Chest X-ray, AP view. Patient: 55 years old, sex F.
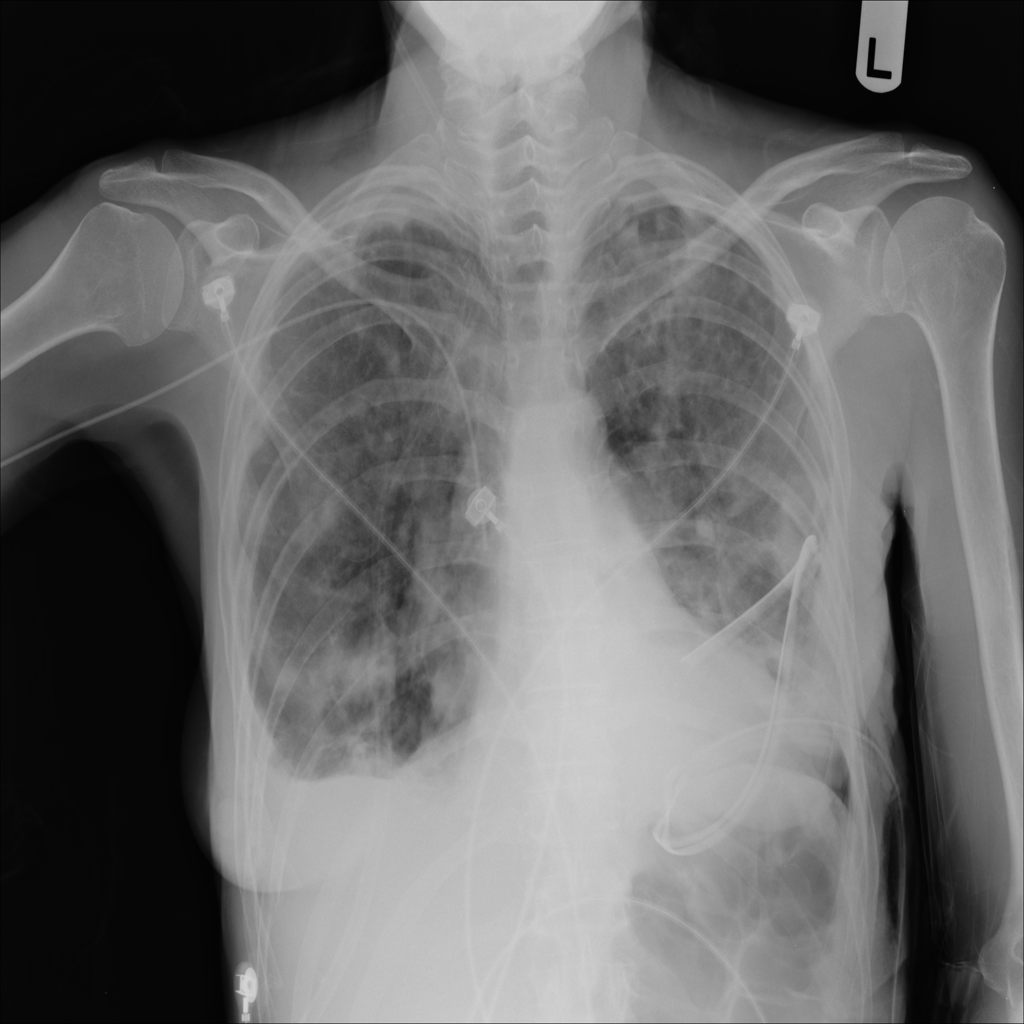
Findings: Effusion, Infiltration, Pneumothorax